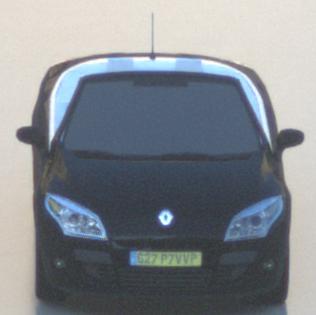
Make: Renault
Model: Mégane Coupé-Cabriolet 1.6 16V 110
Detailed model: Mégane (III) Coupé-Cabriolet
Model produced from: 2010/06
Model produced until: 2013/03
Doors: 2
Color: black
Road condition: wet road
Daytime: sunrise or sunset
Contrast: low contrast